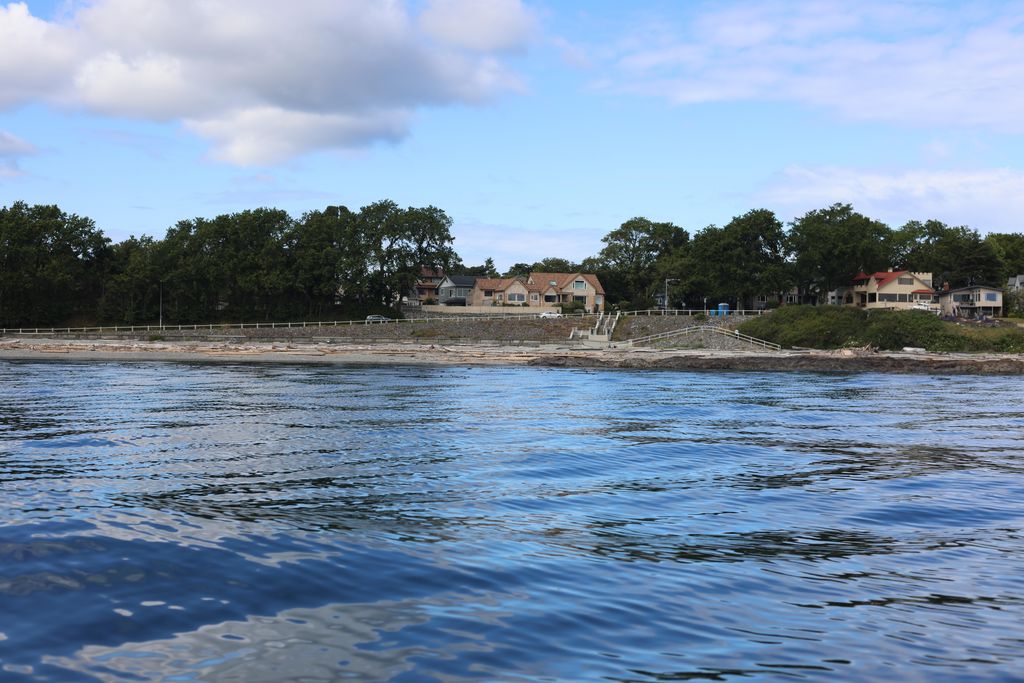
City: victoria